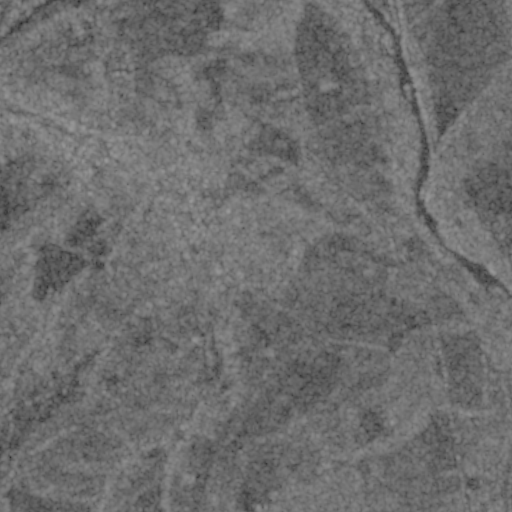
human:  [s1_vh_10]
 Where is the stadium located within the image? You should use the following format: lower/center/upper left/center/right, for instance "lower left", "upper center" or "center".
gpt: The stadium is located in the upper left of the image.
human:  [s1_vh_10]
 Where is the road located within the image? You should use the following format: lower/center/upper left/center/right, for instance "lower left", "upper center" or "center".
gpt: There is no road in the image.

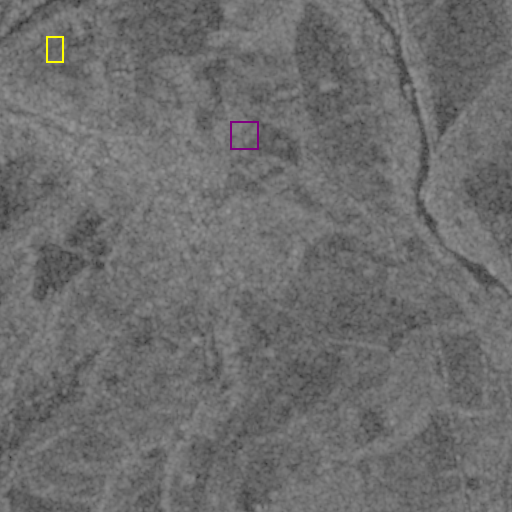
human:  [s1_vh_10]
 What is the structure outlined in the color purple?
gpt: The structure outlined in purple is a park.
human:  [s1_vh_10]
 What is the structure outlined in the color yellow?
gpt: The structure outlined in yellow is a stadium.
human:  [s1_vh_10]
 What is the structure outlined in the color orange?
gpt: There is no orange outline.